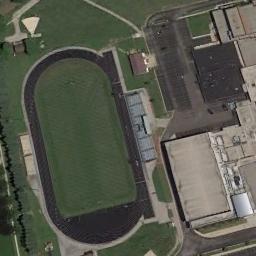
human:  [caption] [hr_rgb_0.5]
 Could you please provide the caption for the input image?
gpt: Track and field are built on bare land next to the building .

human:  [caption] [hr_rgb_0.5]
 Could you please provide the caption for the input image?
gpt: The ground track field is next to some buildings .

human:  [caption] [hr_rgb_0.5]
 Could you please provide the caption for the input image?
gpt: All the fields are green except the track .

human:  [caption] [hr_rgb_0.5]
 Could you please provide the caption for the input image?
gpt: There is a road beside the ground track field .

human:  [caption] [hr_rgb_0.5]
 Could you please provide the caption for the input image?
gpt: There are some buildings beside the ground track field with a black track .